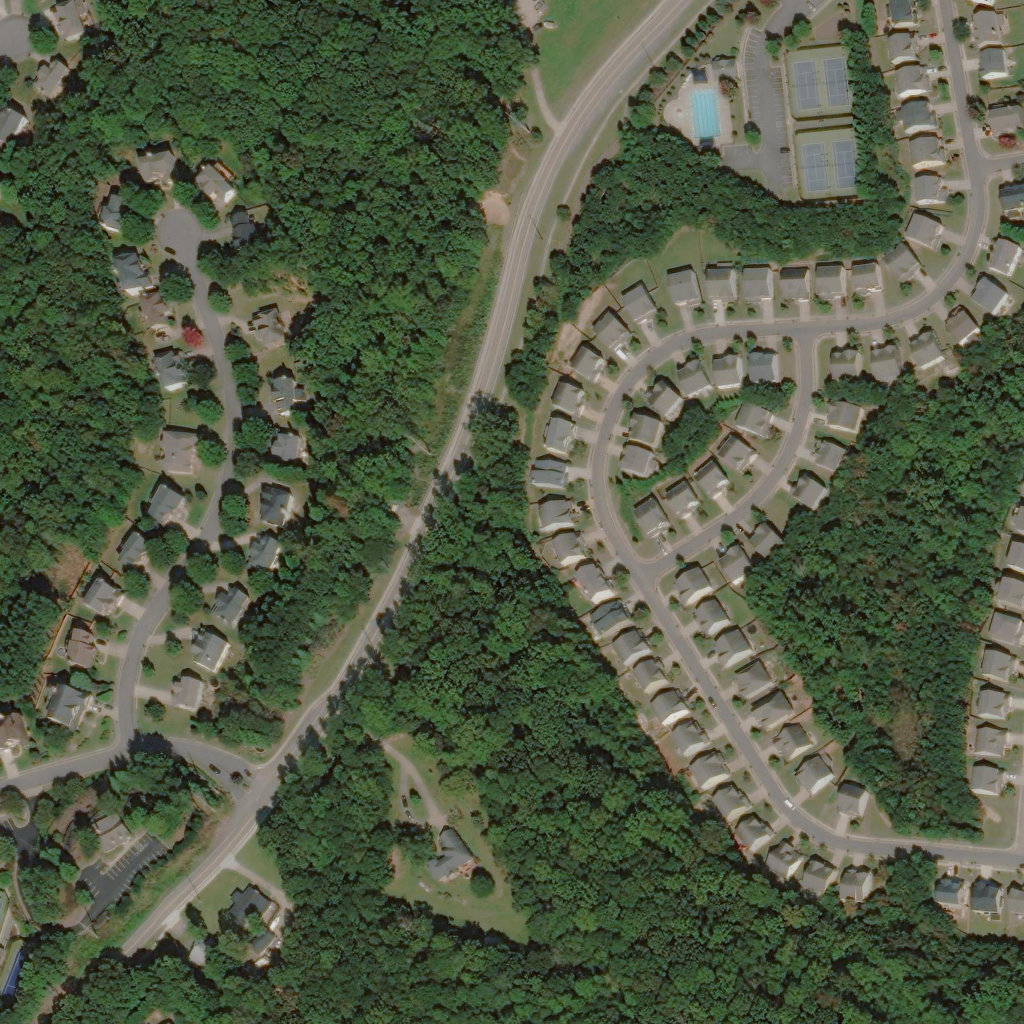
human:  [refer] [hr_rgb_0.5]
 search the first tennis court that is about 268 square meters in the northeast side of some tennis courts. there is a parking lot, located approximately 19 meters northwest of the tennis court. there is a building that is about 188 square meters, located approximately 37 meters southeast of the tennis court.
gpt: <box>[[80, 5, 82, 10, 0]]</box>